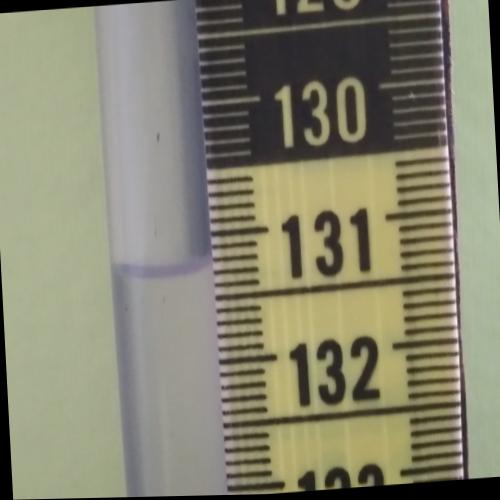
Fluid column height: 131.2 cm